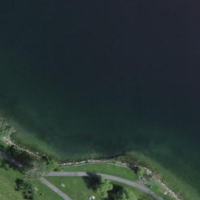
EUNIS habitat code: 14
Species observed at this site:
Chroicocephalus ridibundus
Corvus corone
Podiceps cristatus
Larus michahellis
Gallinula chloropus
Fulica atra
Mareca strepera
Anas platyrhynchos
Mergus merganser
Milvus milvus
Mareca penelope
Turdus merula